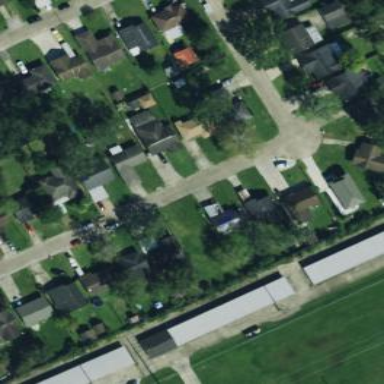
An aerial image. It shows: Area designated for garages.